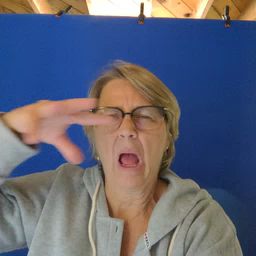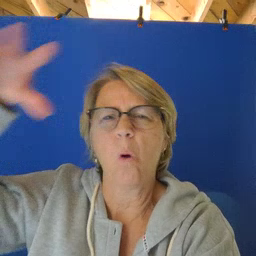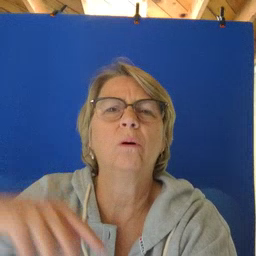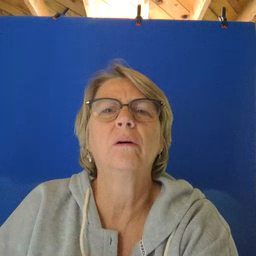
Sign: cloud